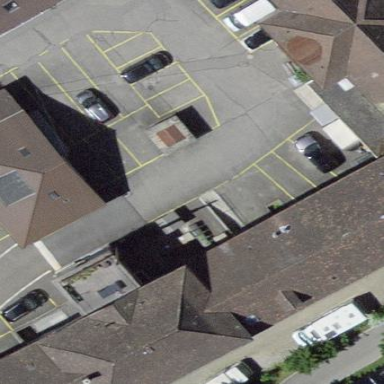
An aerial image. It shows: Office building.